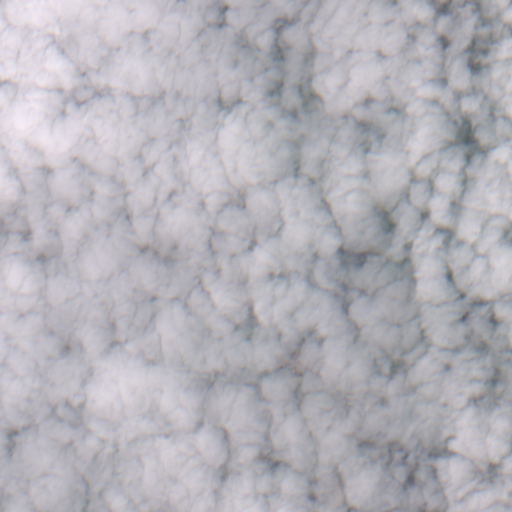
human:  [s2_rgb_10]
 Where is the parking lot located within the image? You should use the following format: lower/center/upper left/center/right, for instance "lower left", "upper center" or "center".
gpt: The parking lot is located in the center right of the image.
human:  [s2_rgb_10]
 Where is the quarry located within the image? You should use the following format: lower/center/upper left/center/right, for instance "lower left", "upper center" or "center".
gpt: The quarry is located in the lower right of the image.
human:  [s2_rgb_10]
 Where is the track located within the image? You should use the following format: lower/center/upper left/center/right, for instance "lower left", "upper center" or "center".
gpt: There is no track in the image.